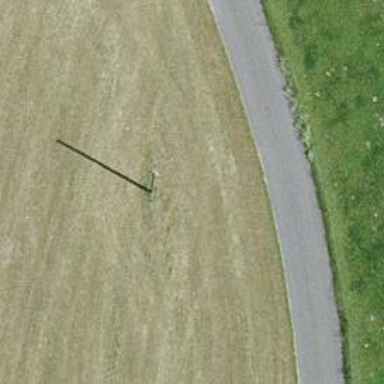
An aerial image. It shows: Utility pole as the man-made structure.